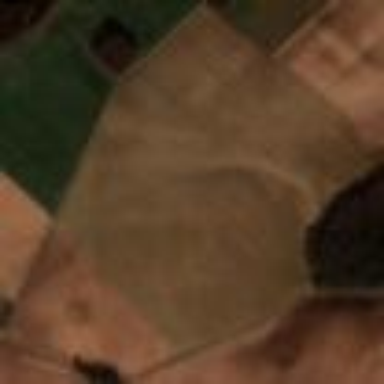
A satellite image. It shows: Farmland with wheat crops.